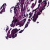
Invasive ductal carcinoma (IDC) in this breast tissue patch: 0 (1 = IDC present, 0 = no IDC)